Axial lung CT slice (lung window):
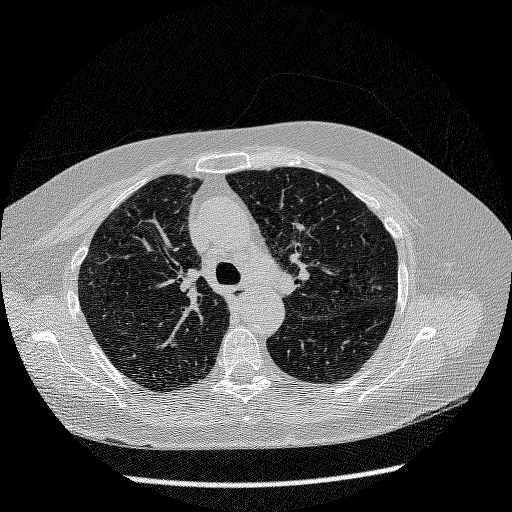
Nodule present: no